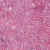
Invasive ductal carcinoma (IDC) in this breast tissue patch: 0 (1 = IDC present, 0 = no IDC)